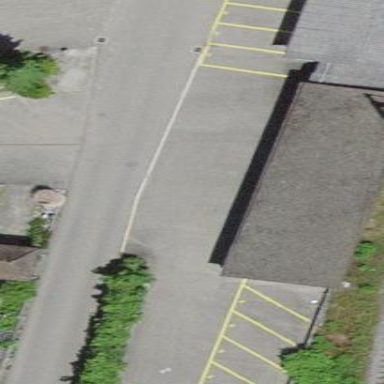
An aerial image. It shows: Garage.